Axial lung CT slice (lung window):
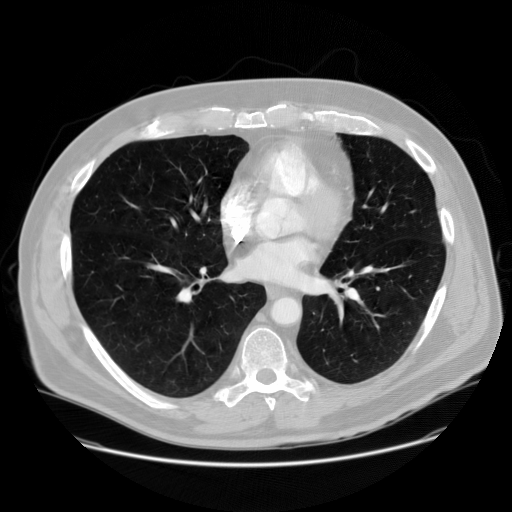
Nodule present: no